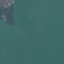
Land use / land cover: SeaLake